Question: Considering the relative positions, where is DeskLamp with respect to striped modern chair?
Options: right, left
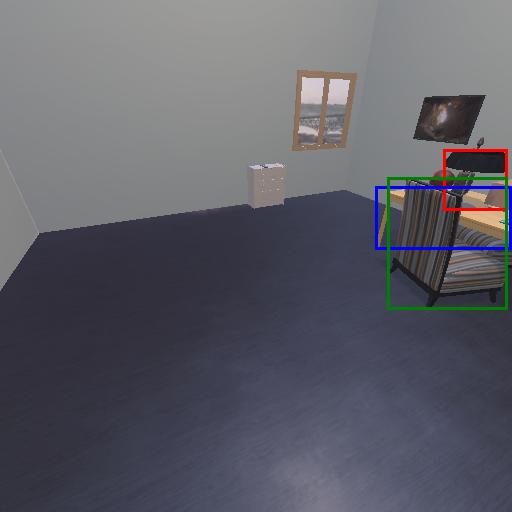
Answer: right